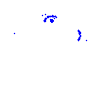
Particle: kaon